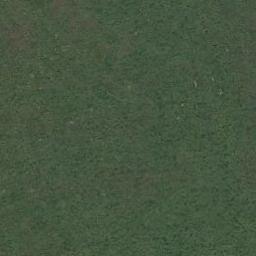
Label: meadow